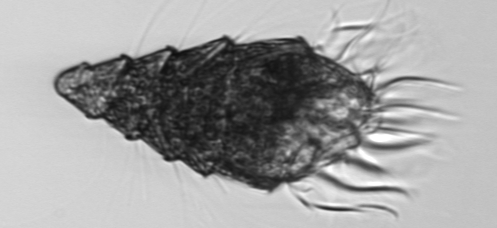
Label: Laboea_strobila